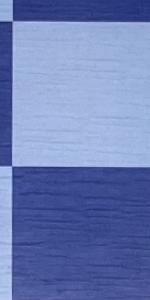
Label: Empty